Question: I want to set a footer in android fragment. I am using appcomat for action bar and would like to have a bar simialr to action bar with as footer.
Footer will display some information as text .It wont have any clickable buttons.

I have create a mockup of footer as shown below.This will then contain some text.
Note the color of footer should be same as action bar.
Also the UI looks very ugly.How can i make it better?
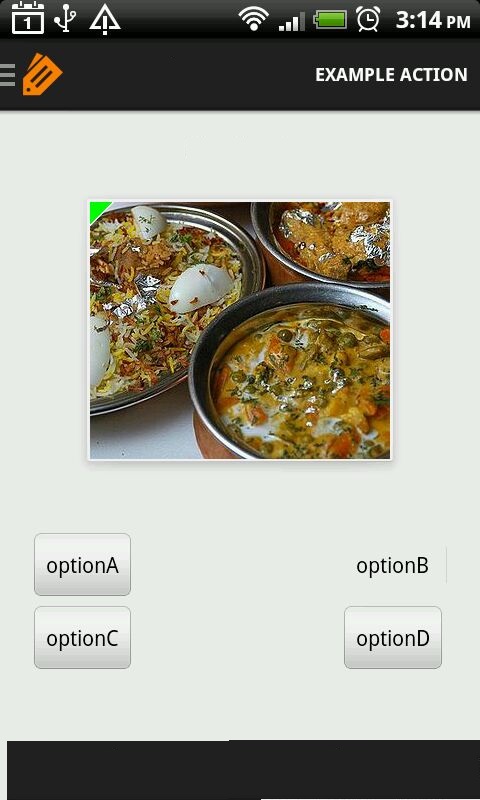
Answer: answering my own question : I found the following way better.
Use nested layouts
<URL>